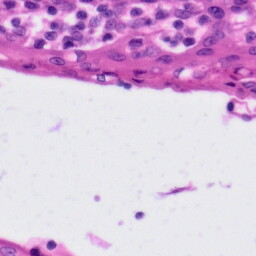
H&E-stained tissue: Tonsil